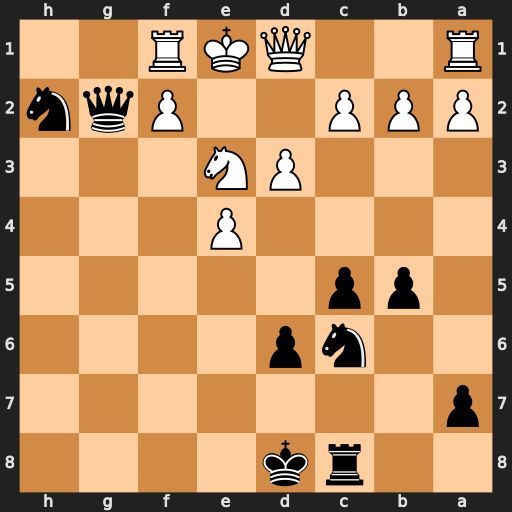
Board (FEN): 2rk4/p7/2np4/1pp5/4P3/3PN3/PPP2Pqn/R2QKR2
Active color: b
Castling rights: Q
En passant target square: -
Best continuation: Nf3+ Qxf3 Qxf3